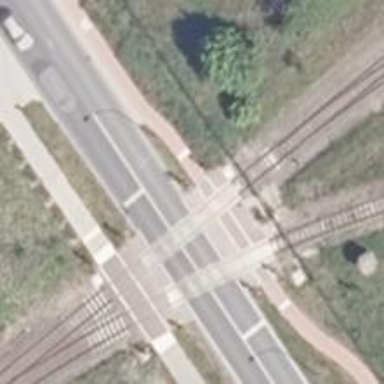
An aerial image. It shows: Railway switch.